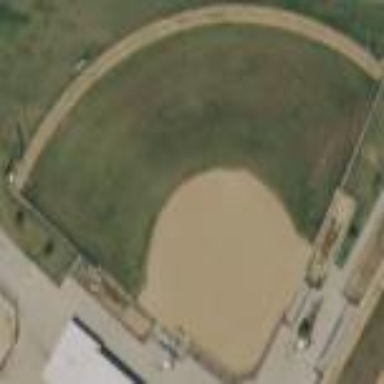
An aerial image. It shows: Baseball pitch for leisure land.